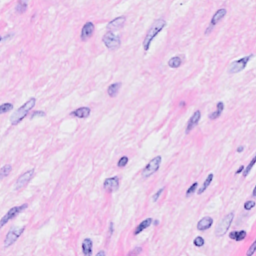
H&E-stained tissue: Breast